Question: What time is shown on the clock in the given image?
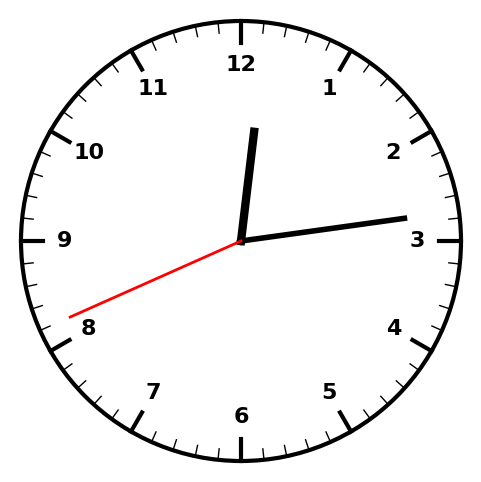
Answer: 12:13:41